Question: I am integrating Kendo UI editor with my custom CMS in Rails 4. Everything seems to work except a bug after a new image is uploaded.
After I choose the image to upload the ImageBrowser adds a new item and displays the "upload in progress" circle. First it shows the image's file name near the circle, then it changes to undefined.

But if I close the ImageBrowser then open it again, the thumbnail is there as expected, without an error. If I artificially produce an error in the controller, at the end of the create action, then an error popup appears in the Kendo ImageBrowser (with 404 or 500), and if I wait a bit before clicking on the ok button then after clicking on it the thumbnail is there as expected also.
1. I am not providing the correct/expected response for the ImageBrowser at the end of the create action. (tried to render the same json as I render for transport.read but the problem still occurs). In this case my question is: What kind of response does Kendo ImageBrowser expect?
2. It takes time to upload/process/resize the image and kendo asks too soon (so it gets an "undefined" result), and won't "ask" again. In this case my question is: How/when to delay or call read again to display the newly uploaded image's thumbnail correctly, without getting undefined back?
Any suggestions to fix this? Or is it an error on Kendo UI side?
'''
Started POST "/kezelo/assets" for 127.0.0.1 at 2014-01-17 18:09:33 +0100
Processing by Kezelo::AssetsController#create as */*
Parameters: {"file"=>#<ActionDispatch::Http::UploadedFile:0x007fa78bb00b00 @tempfile=#<Tempfile:/var/folders/90/wjyhxjfs3gz3xkhsk8z_sz2w0000gn/T/RackMultipart20140117-49102-5lwwh4>, @original_filename="100_3048.JPG", @content_type="image/jpeg", @headers="Content-Disposition: form-data; name="file"; filename="100_3048.JPG"
Content-Type: image/jpeg
">, "path"=>"", "authenticity_token"=>"sdKhe348x26hm0k8kirzHlYgmH1LN73wf3ZWyOA5PHY="}
(0.1ms) begin transaction
SQL (0.7ms) INSERT INTO "assets" ("created_at", "image_file_size", "kendo_type", "photo", "updated_at") VALUES (?, ?, ?, ?, ?) [["created_at", Fri, 17 Jan 2014 17:09:35 UTC +00:00], ["image_file_size", 247716], ["kendo_type", "f"], ["photo", "100_3048.JPG"], ["updated_at", Fri, 17 Jan 2014 17:09:35 UTC +00:00]]
(1.6ms) commit transaction
Asset Load (0.4ms) SELECT "assets".* FROM "assets"
Completed 200 OK in 1416ms (Views: 29.7ms | ActiveRecord: 2.7ms)
Started GET "/uploads/assets/undefined" for 127.0.0.1 at 2014-01-17 18:09:35 +0100
ActionController::RoutingError (No route matches [GET] "/uploads/assets/undefined"):
actionpack (4.0.2) lib/action_dispatch/middleware/debug_exceptions.rb:21:in 'call'
actionpack (4.0.2) lib/action_dispatch/middleware/show_exceptions.rb:30:in 'call'
railties (4.0.2) lib/rails/rack/logger.rb:38:in 'call_app'
railties (4.0.2) lib/rails/rack/logger.rb:20:in 'block in call'
activesupport (4.0.2) lib/active_support/tagged_logging.rb:67:in 'block in tagged'
activesupport (4.0.2) lib/active_support/tagged_logging.rb:25:in 'tagged'
activesupport (4.0.2) lib/active_support/tagged_logging.rb:67:in 'tagged'
railties (4.0.2) lib/rails/rack/logger.rb:20:in 'call'
actionpack (4.0.2) lib/action_dispatch/middleware/request_id.rb:21:in 'call'
rack (1.5.2) lib/rack/methodoverride.rb:21:in 'call'
rack (1.5.2) lib/rack/runtime.rb:17:in 'call'
activesupport (4.0.2) lib/active_support/cache/strategy/local_cache.rb:83:in 'call'
rack (1.5.2) lib/rack/lock.rb:17:in 'call'
actionpack (4.0.2) lib/action_dispatch/middleware/static.rb:64:in 'call'
rack (1.5.2) lib/rack/sendfile.rb:112:in 'call'
railties (4.0.2) lib/rails/engine.rb:511:in 'call'
railties (4.0.2) lib/rails/application.rb:97:in 'call'
rack (1.5.2) lib/rack/lock.rb:17:in 'call'
rack (1.5.2) lib/rack/content_length.rb:14:in 'call'
rack (1.5.2) lib/rack/handler/webrick.rb:60:in 'service'
/usr/local/rvm/rubies/ruby-2.0.0-p247/lib/ruby/2.0.0/webrick/httpserver.rb:138:in 'service'
/usr/local/rvm/rubies/ruby-2.0.0-p247/lib/ruby/2.0.0/webrick/httpserver.rb:94:in 'run'
/usr/local/rvm/rubies/ruby-2.0.0-p247/lib/ruby/2.0.0/webrick/server.rb:295:in 'block in start_thread'
Rendered /usr/local/rvm/gems/ruby-2.0.0-p247/gems/actionpack-4.0.2/lib/action_dispatch/middleware/templates/rescues/_trace.erb (1.4ms)
Rendered /usr/local/rvm/gems/ruby-2.0.0-p247/gems/actionpack-4.0.2/lib/action_dispatch/middleware/templates/routes/_route.html.erb (4.4ms)
Rendered /usr/local/rvm/gems/ruby-2.0.0-p247/gems/actionpack-4.0.2/lib/action_dispatch/middleware/templates/routes/_table.html.erb (1.4ms)
Rendered /usr/local/rvm/gems/ruby-2.0.0-p247/gems/actionpack-4.0.2/lib/action_dispatch/middleware/templates/rescues/routing_error.erb within rescues/layout (47.9ms)
'''
'''
http://localhost:3000/kezelo/assets
'''
'''
[{"id":21,"name":"MAP_0528.JPG","type":"f","size":573896},{"id":22,"name":"MAP_0565.JPG","type":"f","size":646608},{"id":24,"name":"MAP_0667.JPG","type":"f","size":370408},{"id":26,"name":"mami_a_kertben.JPG","type":"f","size":364433},{"id":28,"name":"15kg_os.jpg","type":"f","size":975517},{"id":29,"name":"MAP_0257.jpg","type":"f","size":357723},{"id":31,"name":"DSC_0113.JPG","type":"f","size":574744},{"id":33,"name":"DSC_0062.JPG","type":"f","size":287631},{"id":34,"name":"100_2997.JPG","type":"f","size":126418},{"id":35,"name":"100_2999.JPG","type":"f","size":364433},{"id":36,"name":"100_3002.JPG","type":"f","size":340892},{"id":37,"name":"100_3025.JPG","type":"f","size":199709},{"id":38,"name":"100_3005.JPG","type":"f","size":435145},{"id":39,"name":"100_3019.JPG","type":"f","size":152869},{"id":40,"name":"100_3033.JPG","type":"f","size":208811},{"id":41,"name":"100_3039.JPG","type":"f","size":264420},{"id":42,"name":"100_3048.JPG","type":"f","size":247716}]
'''
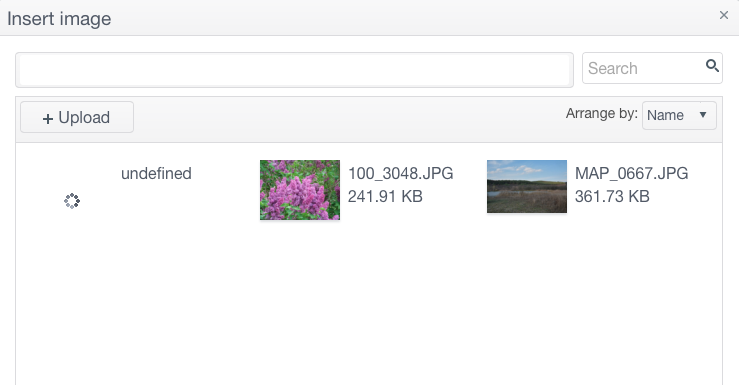
Answer: Problem solved. My first guess was right. I didn't provide the appropriate response for Kendo ImageBrowser.
It needed ONLY the uploaded image data in json format like this:
'''
{"name":"new_image_name","type":"f","size":646608}
'''
Now it works like a charm!
The most tricky thing of this integration was to provide a suitable json output for Kendo. For those who would like to use this editor in their apps, look into the acts_as_api gem. It will ease your pain.